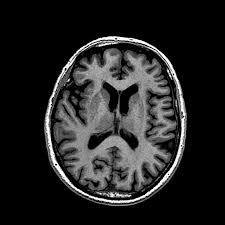
Label: notumor